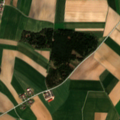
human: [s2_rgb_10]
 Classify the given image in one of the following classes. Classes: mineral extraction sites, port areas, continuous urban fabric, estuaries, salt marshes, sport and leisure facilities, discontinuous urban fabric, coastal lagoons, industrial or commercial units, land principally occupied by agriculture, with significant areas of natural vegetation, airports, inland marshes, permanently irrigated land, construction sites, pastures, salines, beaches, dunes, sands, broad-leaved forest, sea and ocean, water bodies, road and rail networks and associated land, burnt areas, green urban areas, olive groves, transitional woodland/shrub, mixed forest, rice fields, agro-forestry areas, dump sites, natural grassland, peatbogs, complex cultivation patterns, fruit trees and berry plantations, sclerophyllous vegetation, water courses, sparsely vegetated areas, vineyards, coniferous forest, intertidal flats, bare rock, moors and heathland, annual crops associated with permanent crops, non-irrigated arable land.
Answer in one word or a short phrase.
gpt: non-irrigated arable land, complex cultivation patterns, coniferous forest